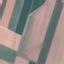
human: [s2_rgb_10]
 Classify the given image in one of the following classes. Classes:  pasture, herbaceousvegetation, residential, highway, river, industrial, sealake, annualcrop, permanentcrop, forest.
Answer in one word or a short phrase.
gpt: AnnualCrop